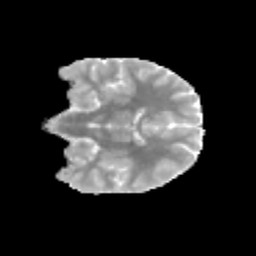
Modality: MD
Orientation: coronal
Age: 10
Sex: female
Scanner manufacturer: siemens
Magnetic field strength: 3 T
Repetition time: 3.8 s
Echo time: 0.07 s